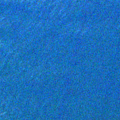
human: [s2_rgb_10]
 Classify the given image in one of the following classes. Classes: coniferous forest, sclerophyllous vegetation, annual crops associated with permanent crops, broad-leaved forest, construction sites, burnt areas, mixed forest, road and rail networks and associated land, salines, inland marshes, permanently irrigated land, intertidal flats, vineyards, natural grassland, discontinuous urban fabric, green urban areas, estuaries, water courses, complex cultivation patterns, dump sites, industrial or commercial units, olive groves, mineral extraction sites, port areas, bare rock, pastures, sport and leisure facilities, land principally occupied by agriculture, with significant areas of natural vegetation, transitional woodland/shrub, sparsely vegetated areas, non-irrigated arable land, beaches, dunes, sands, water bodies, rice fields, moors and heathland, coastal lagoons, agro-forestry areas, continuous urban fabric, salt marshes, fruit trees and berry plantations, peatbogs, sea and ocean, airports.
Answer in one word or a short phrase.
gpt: sea and ocean